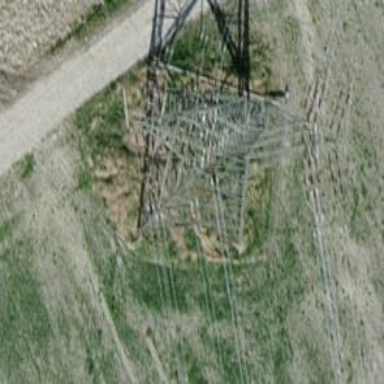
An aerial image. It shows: Power tower.